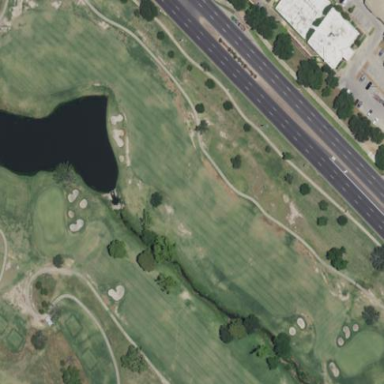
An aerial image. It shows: Golf fairway surrounded by grass.